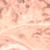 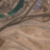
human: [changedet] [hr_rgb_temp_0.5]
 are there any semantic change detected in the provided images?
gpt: New roads and a river appear in the desert.